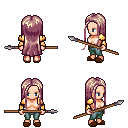
a pixel art fantasy rpg character, female body template, human, light skin, gold arm armor, teal pants, white blonde extra-long hairstyle, brown slippers, spear, four views (front, back, left, right), 2x2 character sprite sheet, small pixel art, hard edges, no anti-aliasing